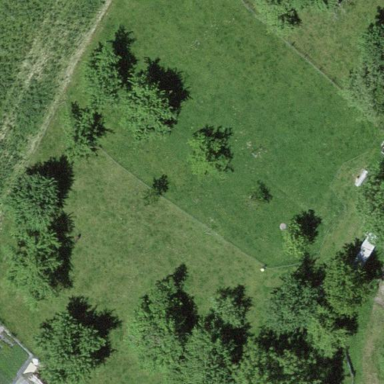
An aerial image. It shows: Orchard.